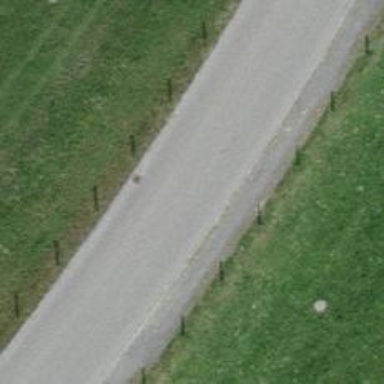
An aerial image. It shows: Unclassified road with paved surface.